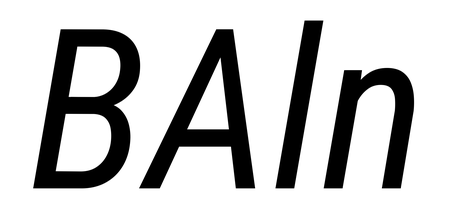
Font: Roboto-Italic_Condensed_Italic